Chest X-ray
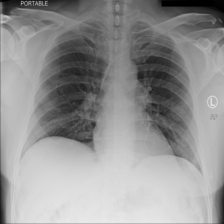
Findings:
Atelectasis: negative
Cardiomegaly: negative
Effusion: negative
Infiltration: negative
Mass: negative
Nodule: negative
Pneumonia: negative
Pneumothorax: negative
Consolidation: negative
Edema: negative
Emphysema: negative
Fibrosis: negative
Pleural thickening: negative
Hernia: negative